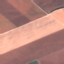
Land use / land cover: AnnualCrop